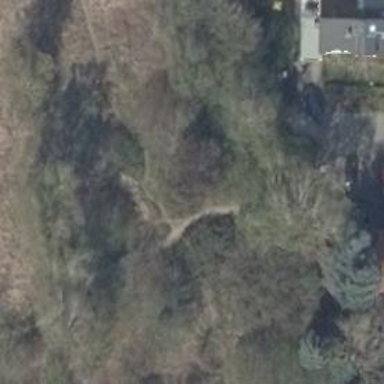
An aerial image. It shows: Ground path.